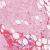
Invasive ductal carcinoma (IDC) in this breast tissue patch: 0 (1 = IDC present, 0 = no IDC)